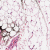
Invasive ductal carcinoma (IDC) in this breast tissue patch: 0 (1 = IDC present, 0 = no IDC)